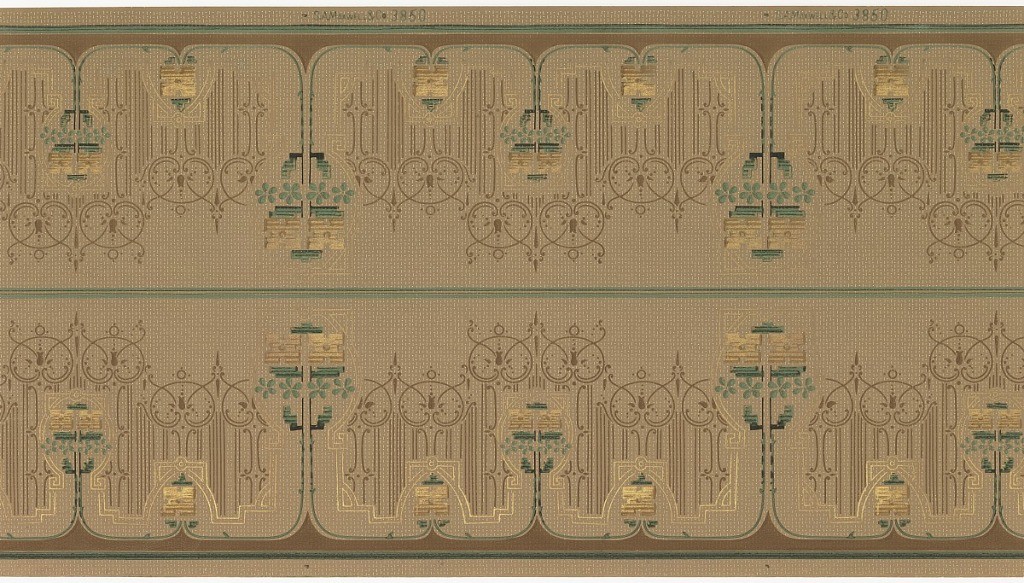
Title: Frieze
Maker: Maxwell & Co., S.A., Chicago, Illinois, USA
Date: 1905–1915
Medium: Machine-printed paper
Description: Printed two borders across the width. Alternating tall and short floral motifs, with a stemless flower separating each. Very lineal fill around floral motifs. Printed on dotted or dashed-pattern background.